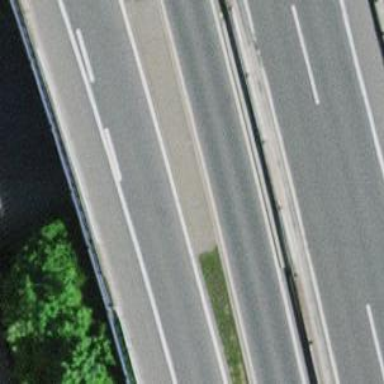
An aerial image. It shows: Asphalt surface bridge on trunk link highway.